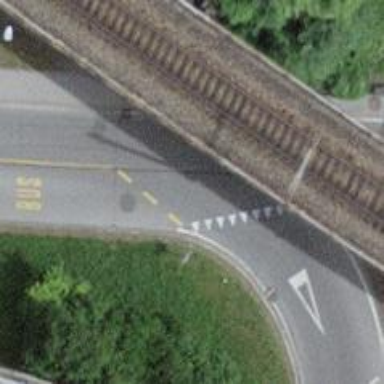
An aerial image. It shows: Road with "give way" sign.